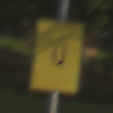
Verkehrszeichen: AnkuendigungOderFortsetzungUmleitungOhnePfeilsymbol
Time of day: SunriseSunset
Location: Outdoor (Suburban)
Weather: PartlyCloudy
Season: NotSpecified
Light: Natural